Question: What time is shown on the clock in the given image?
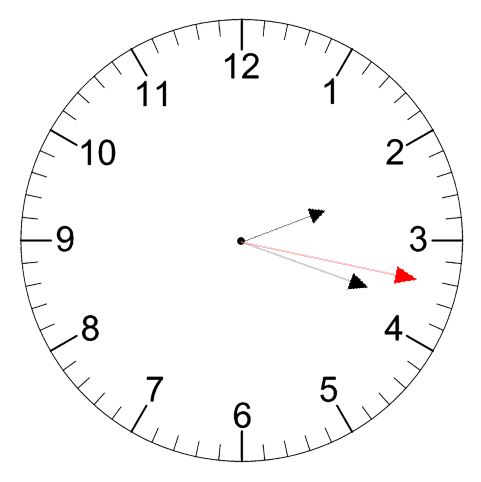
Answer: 02:18:17